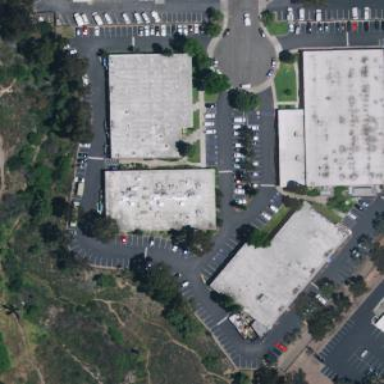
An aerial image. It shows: Industrial building.